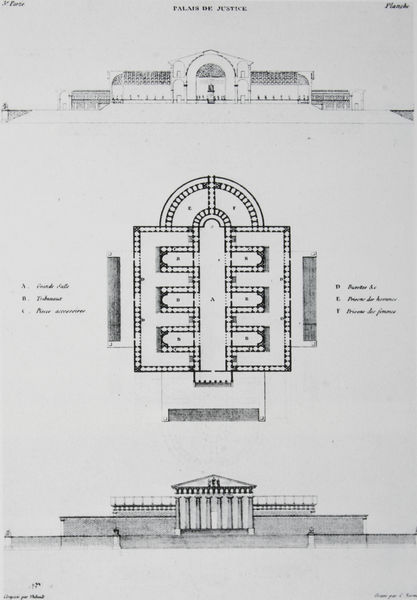
Titel: Musterentwurf für einen Justizpalast aus den "leçon d'architecture"
Künstler: J. N. I. Durand
Schlagwörter: berg, flügel, weiß, grau, schwarz, skizze, säule, säulen, zeichnung, anlage, dach, gebäude, haus, schloss, architektur, sockel, klassizismus, front, rund, schiff, schrift, ansicht, bogen, fassade, perspektive, giebel, grafik, graphik, schattierung, linien, vogelperspektive, kuppel, treppen, halle, oben, palast, schwarz-weiß, seite, text, räume, entwurf, französich, fries, dreiecksgiebel, portal, rückansicht, griechisch, apsis, griechenland, frontansicht, plan, tempel, museum, sechs, quadrat, legende, grundriss, palais, massstab, aufriss, tempelfront, tympanon, architekt, vorne, justizpalast, justizgebäude, quschnitt, justice, gerichtspalast